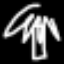
Label: palm tree